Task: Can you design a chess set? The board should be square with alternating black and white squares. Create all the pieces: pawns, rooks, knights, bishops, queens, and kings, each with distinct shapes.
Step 3593:
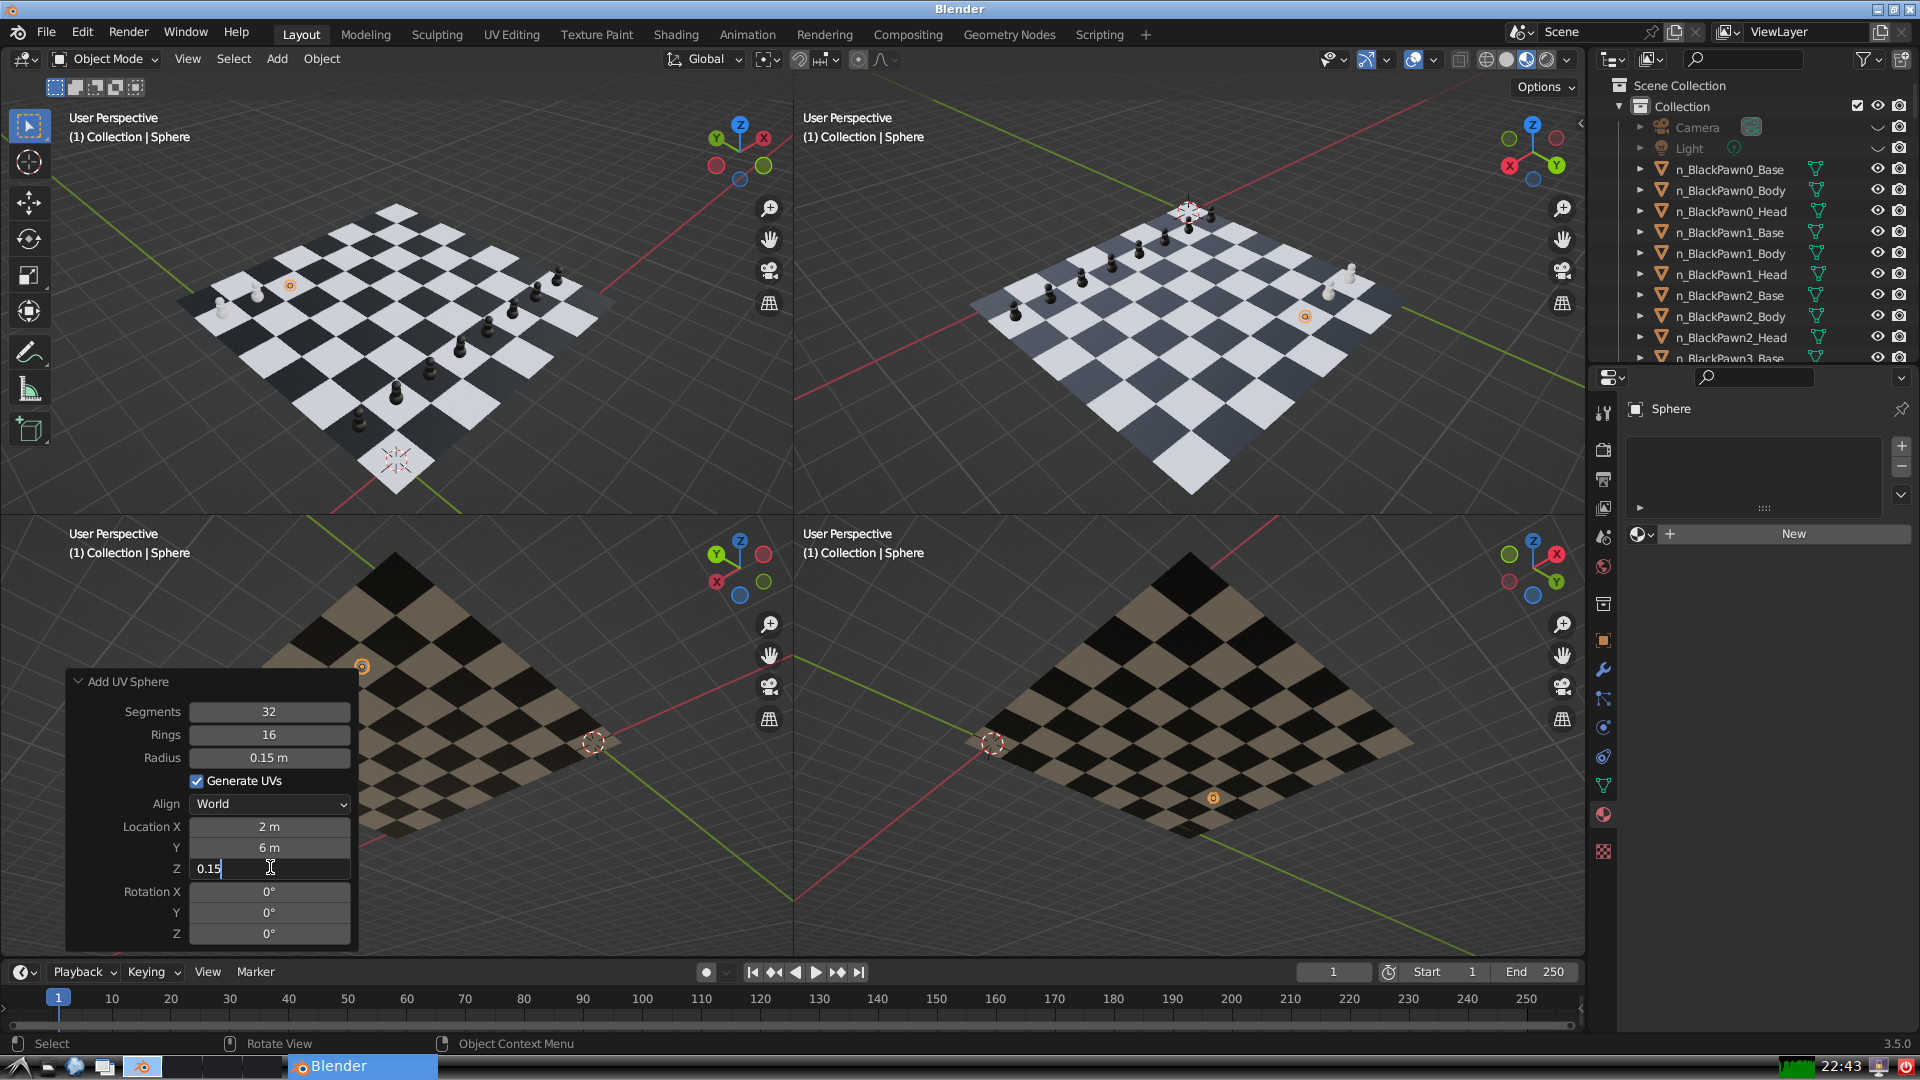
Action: {"key_press": ['Return']}